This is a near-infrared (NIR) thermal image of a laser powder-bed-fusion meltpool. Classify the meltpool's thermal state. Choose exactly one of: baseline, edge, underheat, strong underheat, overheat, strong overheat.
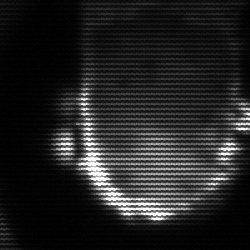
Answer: baseline